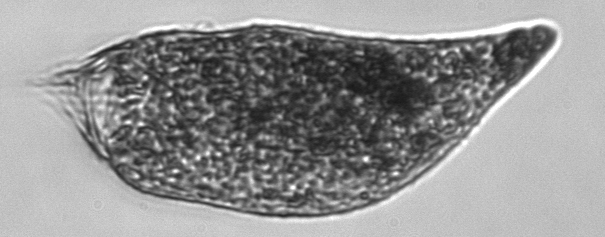
Label: Strombidium_conicum